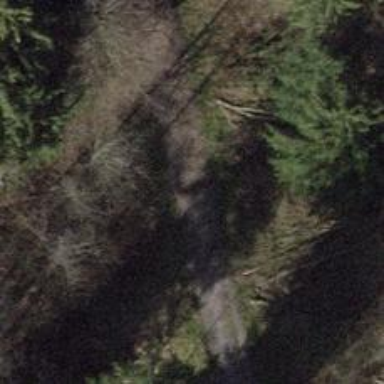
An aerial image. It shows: Unpaved track with grade2 surface.